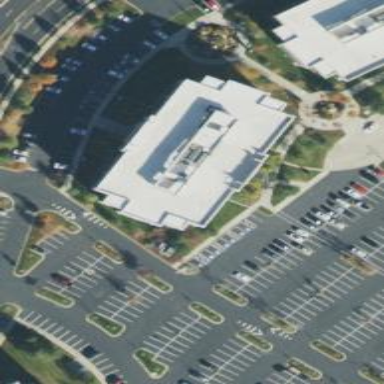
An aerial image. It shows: Office building.